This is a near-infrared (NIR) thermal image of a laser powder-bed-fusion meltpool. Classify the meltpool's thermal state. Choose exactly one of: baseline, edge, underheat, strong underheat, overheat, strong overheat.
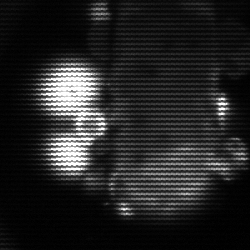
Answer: strong underheat